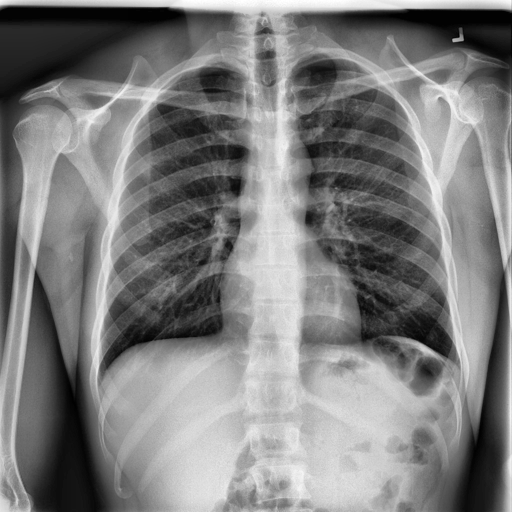
Finding: NORMAL